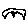
Label: bird